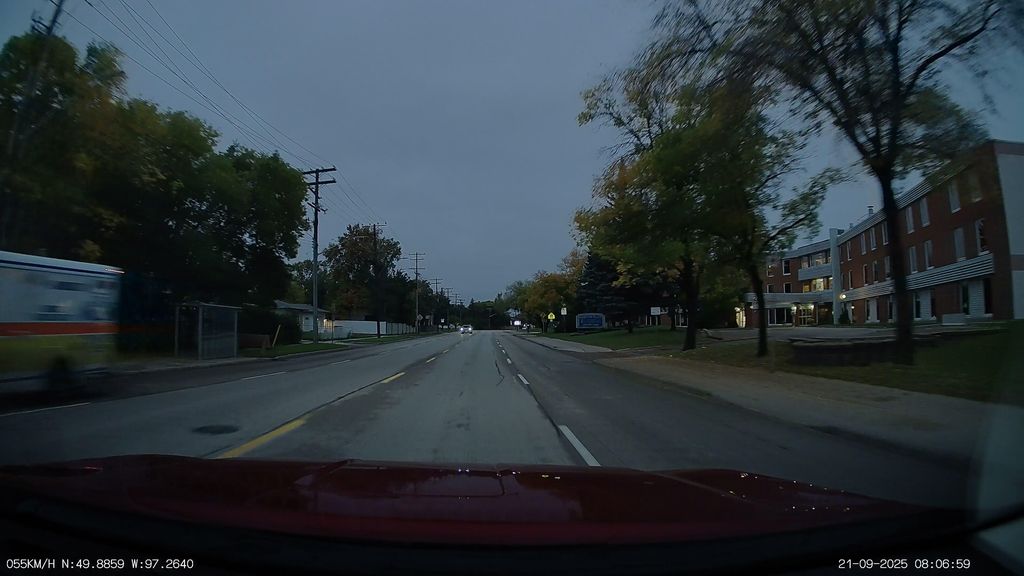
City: winnipeg